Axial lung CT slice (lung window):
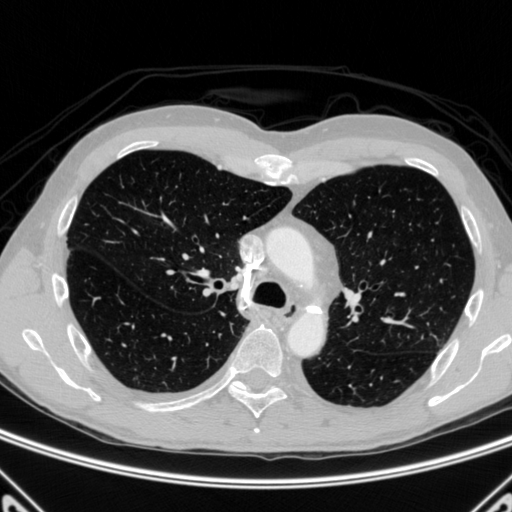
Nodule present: no